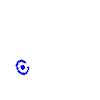
Particle: kaon